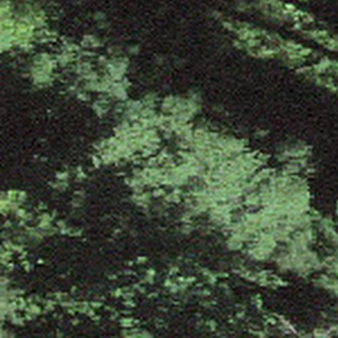
Label: other